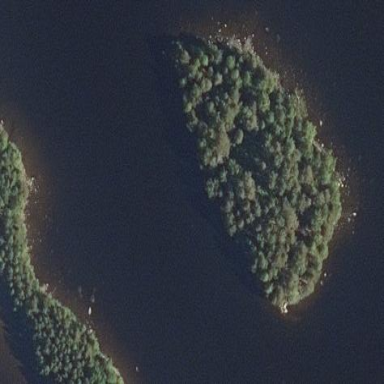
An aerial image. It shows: Islet.